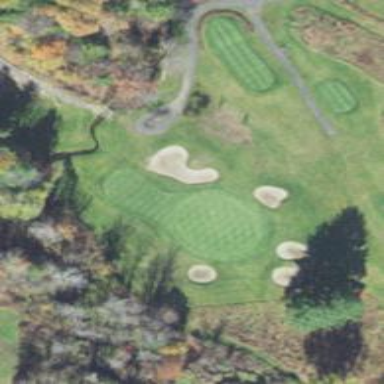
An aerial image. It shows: Golf hole.